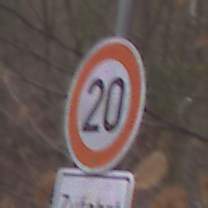
Verkehrszeichen: Geschwindigkeit20
Zusatzzeichen unten: HinweiseAufGefahrenDurchVerbaleAngabe11
Umgebung: Outdoor, Nature
Tageszeit: Midday
Wetter: Overcast
Licht: Natural
Jahreszeit: Autumn
Kontrast: LowContrast